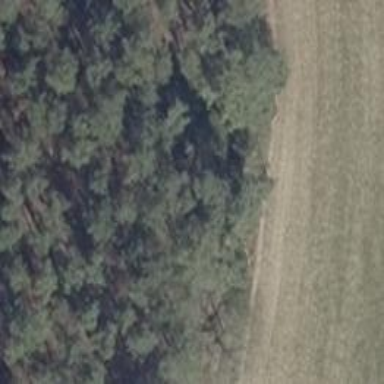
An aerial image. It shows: Hunting stand.